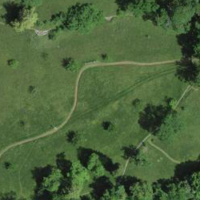
EUNIS habitat code: 55
Species observed at this site:
Anthericum ramosum